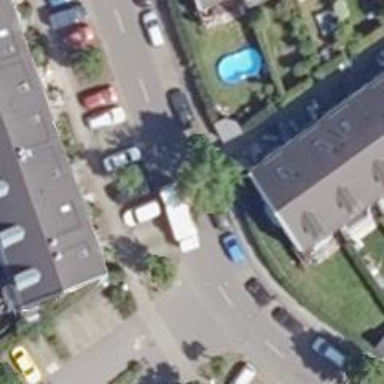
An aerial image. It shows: Footway.